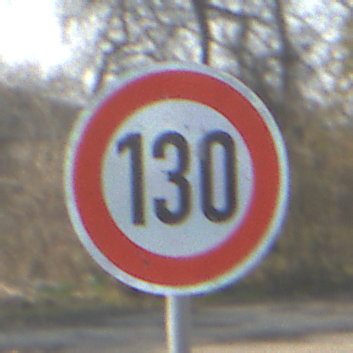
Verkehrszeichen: Geschwindigkeit130
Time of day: MorningAfternoon
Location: Outdoor (Suburban)
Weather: PartlyCloudy
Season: NotSpecified
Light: Natural